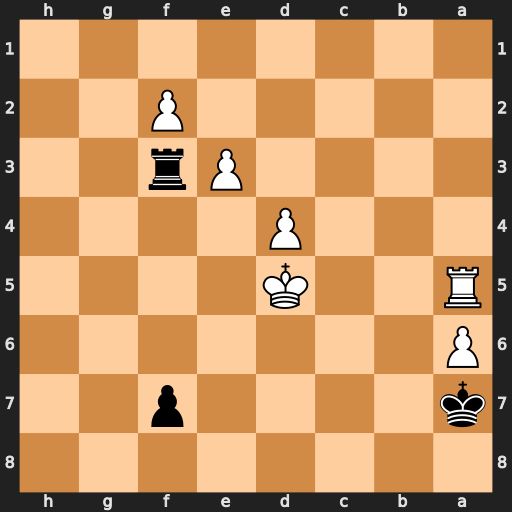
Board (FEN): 8/k4p2/P7/R2K4/3P4/4Pr2/5P2/8
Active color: b
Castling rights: -
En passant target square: -
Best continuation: Rf5+ Kd6 Rxa5